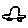
Label: car